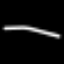
Label: line